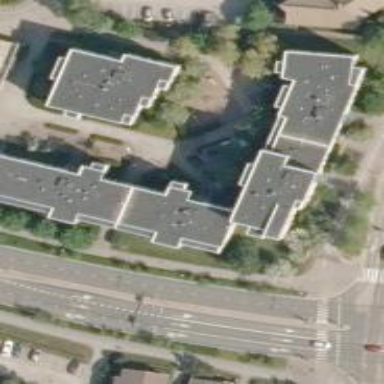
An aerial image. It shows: View of apartment building.